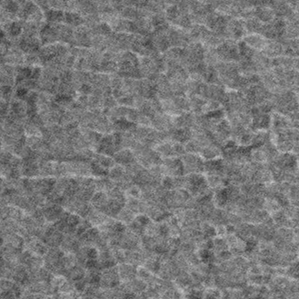
Label: frost